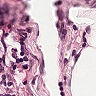
Metastatic tissue present: no